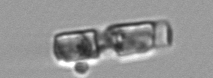
Label: Guinardia_delicatula